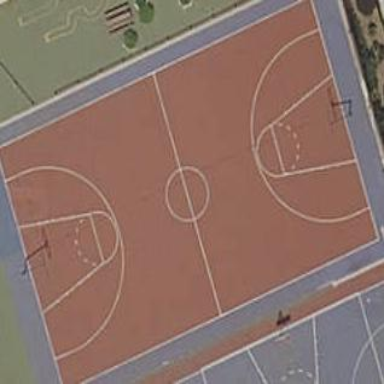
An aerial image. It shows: Basketball court on pitch.